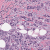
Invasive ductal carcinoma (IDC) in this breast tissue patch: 1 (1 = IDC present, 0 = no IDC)